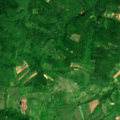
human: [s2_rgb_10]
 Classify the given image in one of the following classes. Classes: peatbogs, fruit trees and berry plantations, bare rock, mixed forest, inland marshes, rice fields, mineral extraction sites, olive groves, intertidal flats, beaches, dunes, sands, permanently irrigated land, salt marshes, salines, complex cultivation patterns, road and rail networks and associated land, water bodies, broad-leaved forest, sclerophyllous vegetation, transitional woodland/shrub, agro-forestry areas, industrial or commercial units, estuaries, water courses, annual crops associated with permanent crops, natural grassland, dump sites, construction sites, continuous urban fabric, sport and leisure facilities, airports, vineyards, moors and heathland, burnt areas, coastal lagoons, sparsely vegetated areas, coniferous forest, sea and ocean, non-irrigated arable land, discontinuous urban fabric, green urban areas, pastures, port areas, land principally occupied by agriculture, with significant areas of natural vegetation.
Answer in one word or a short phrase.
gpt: complex cultivation patterns, land principally occupied by agriculture, with significant areas of natural vegetation, broad-leaved forest